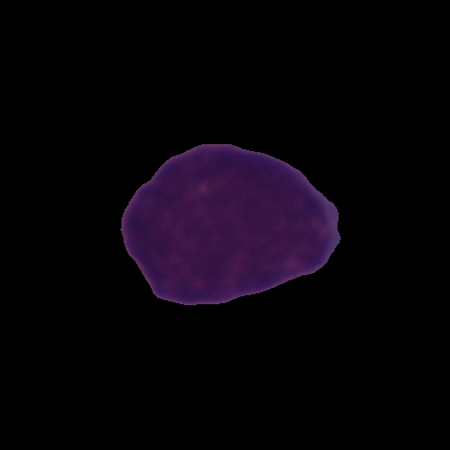
Label: cancer